Interaction volume radius: 10 \u00c5
Interaction volume height: 30 \u00c5
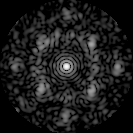
Disorder parameter: 0.6158